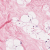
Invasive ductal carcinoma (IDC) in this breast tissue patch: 0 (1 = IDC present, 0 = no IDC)